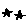
Label: star